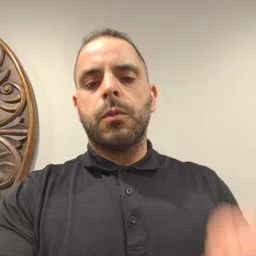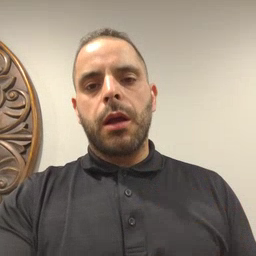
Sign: drop